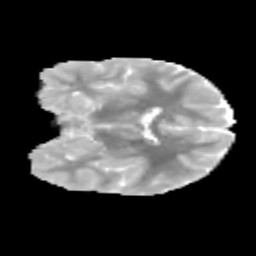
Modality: MD
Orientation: coronal
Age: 11
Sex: male
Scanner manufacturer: siemens
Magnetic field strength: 3 T
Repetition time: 3.8 s
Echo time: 0.07 s